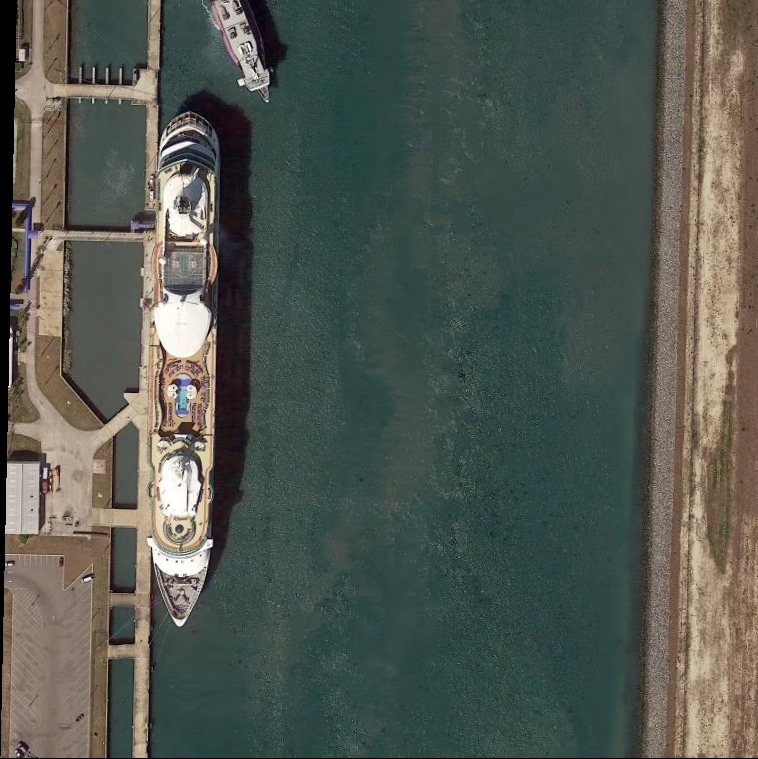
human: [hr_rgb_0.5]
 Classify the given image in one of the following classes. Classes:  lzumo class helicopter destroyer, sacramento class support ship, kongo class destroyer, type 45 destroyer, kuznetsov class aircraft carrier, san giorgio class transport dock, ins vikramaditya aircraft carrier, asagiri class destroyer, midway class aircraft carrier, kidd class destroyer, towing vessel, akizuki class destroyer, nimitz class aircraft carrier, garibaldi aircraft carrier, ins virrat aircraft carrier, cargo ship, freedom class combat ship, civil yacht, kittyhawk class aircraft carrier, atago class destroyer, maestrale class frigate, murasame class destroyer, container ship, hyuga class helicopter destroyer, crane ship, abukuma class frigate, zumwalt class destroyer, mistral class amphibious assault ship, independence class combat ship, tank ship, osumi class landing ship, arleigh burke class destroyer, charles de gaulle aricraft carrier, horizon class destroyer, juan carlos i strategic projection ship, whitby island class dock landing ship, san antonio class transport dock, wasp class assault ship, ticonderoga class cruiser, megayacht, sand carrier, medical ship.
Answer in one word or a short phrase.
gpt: Megayacht